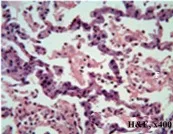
Primary lung tumor and interstitial pneumonia prior to and following treatment. Lung pathology following interstitial pneumonia, occurring 60 days subsequent to the last administration of gefitinib [hematoxylin, and ,eosin staining, magnification,. X400.
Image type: pathology (h&e)